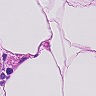
Metastatic tissue present: no